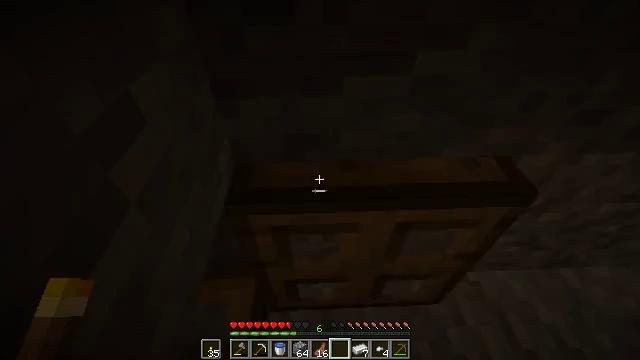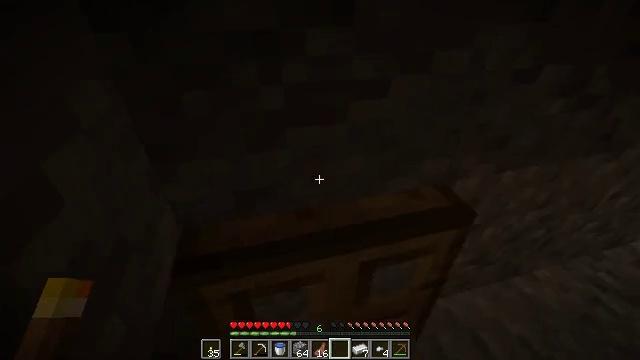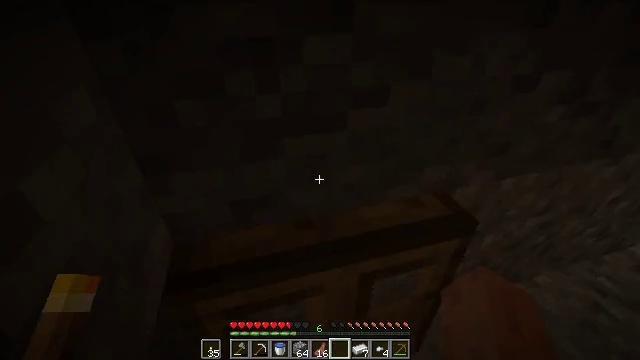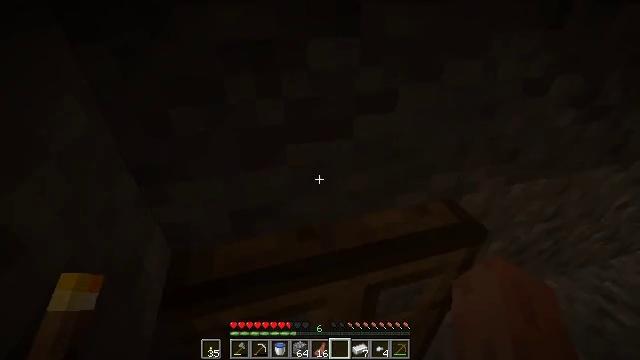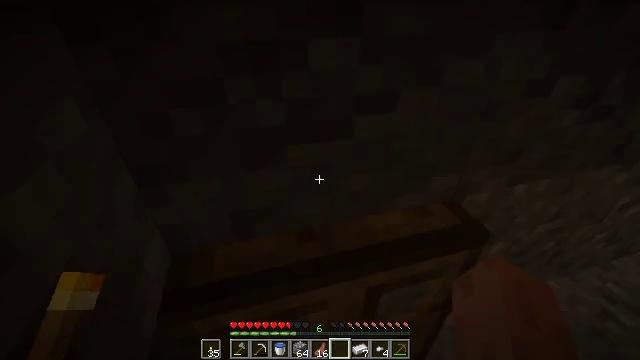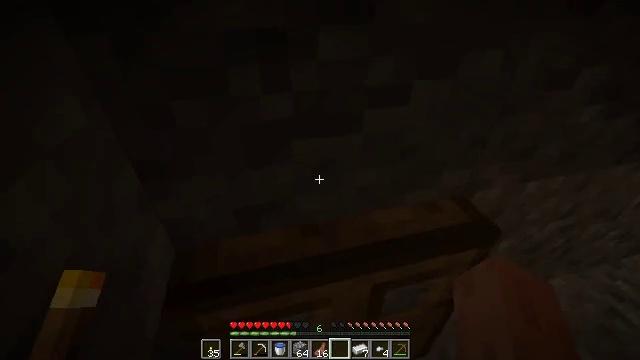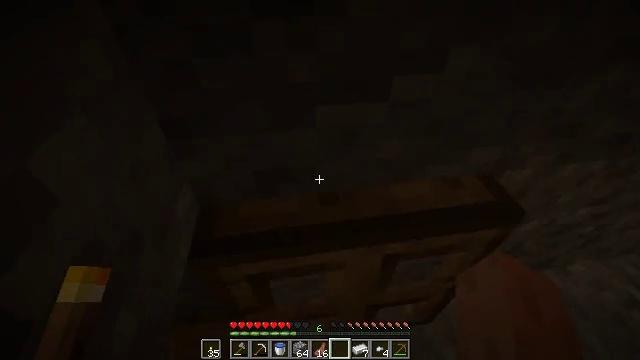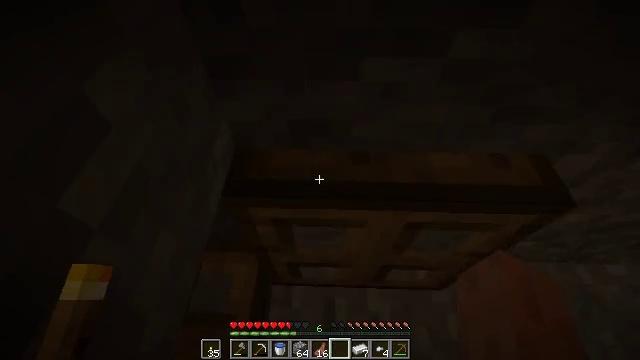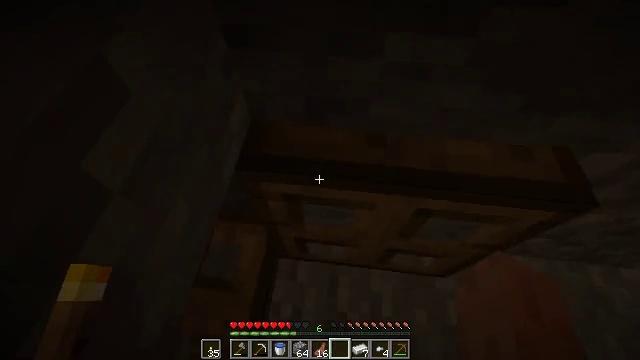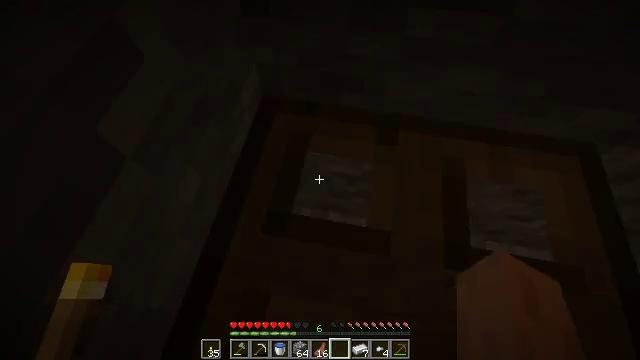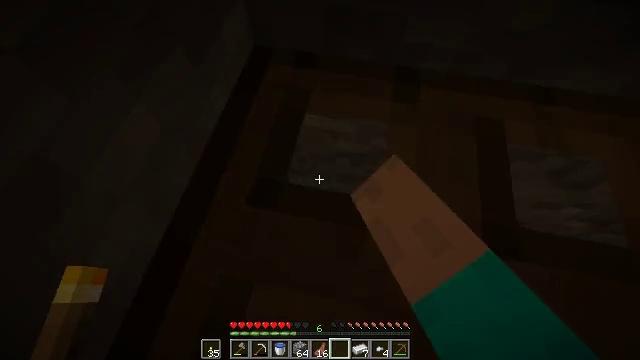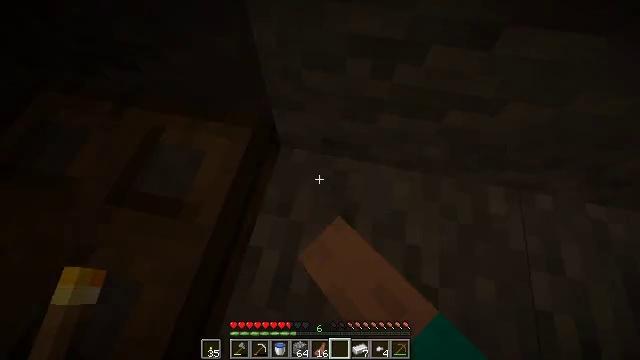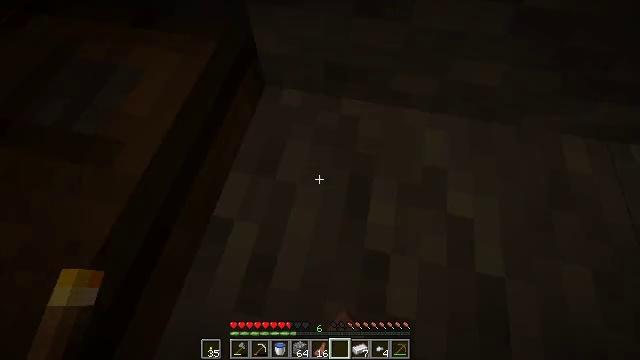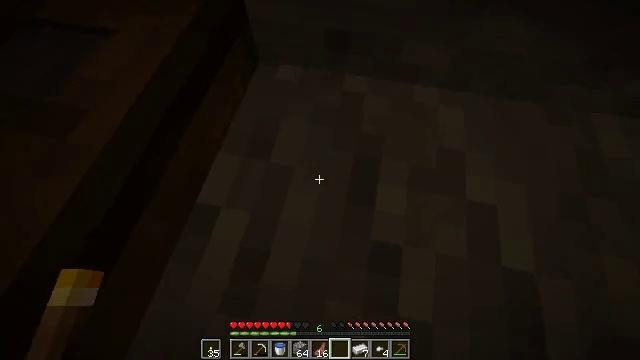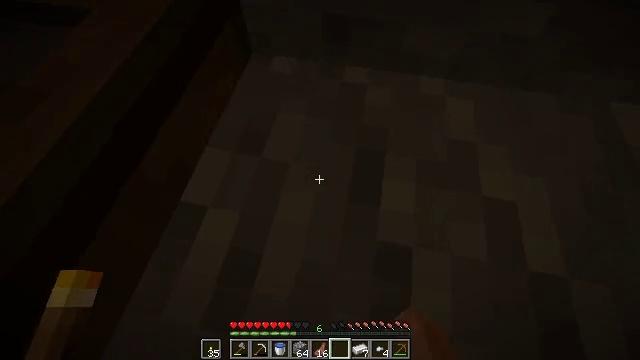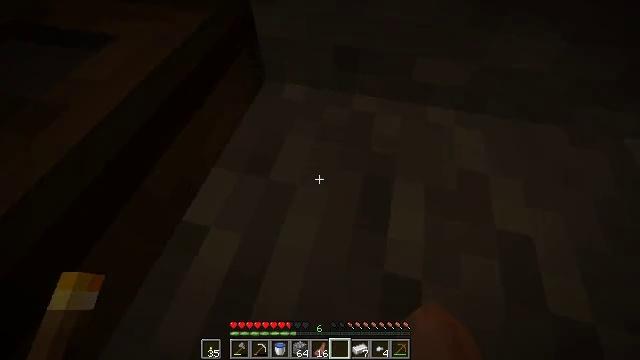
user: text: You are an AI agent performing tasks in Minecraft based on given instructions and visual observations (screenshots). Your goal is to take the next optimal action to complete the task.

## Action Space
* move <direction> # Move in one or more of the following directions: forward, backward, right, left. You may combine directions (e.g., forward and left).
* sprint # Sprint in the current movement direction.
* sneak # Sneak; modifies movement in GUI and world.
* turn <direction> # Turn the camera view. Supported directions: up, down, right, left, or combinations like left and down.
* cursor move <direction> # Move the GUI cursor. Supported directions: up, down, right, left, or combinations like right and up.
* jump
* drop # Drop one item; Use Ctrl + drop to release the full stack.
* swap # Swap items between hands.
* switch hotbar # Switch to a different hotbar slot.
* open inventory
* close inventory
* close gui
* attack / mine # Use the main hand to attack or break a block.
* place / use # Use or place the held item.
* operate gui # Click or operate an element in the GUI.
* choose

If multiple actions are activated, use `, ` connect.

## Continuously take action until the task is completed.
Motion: motion action
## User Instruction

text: Mine the oak trapdoor.
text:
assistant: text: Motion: move left, turn right and up
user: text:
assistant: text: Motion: move left
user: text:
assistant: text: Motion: move left
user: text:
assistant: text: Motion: no_op
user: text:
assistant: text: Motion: turn left and down
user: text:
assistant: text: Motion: turn left and down
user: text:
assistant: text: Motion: turn left and down
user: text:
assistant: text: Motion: turn left and down
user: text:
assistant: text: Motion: turn left and down, use / place
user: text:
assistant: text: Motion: use / place
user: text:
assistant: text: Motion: use / place
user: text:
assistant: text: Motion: use / place
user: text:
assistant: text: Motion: no_op
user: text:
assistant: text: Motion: turn up
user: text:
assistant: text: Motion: turn left and up
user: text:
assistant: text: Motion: turn left and up
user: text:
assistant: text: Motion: turn left and up
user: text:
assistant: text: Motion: turn left and up
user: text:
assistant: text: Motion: turn left and up, switch to hotbar 1
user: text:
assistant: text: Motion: turn up, attack / mine, switch to hotbar 1
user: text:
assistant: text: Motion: turn right, attack / mine, switch to hotbar 1
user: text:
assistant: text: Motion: attack / mine
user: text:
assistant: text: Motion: attack / mine
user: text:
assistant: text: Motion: attack / mine
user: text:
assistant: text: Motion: attack / mine
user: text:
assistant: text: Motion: attack / mine
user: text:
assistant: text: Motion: attack / mine
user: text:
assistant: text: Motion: attack / mine
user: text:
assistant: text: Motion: attack / mine
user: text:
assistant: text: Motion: attack / mine